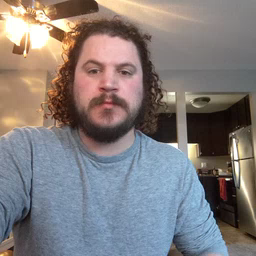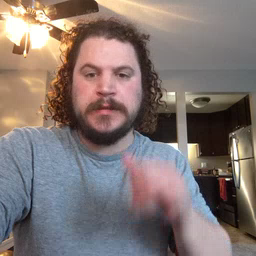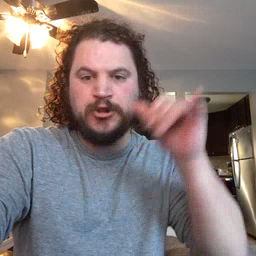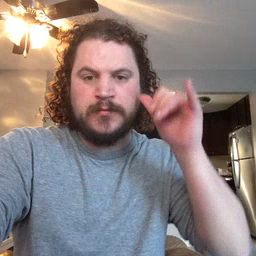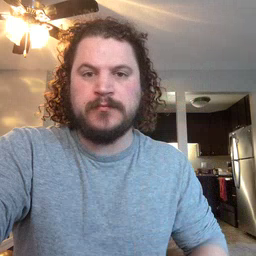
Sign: yesterday